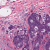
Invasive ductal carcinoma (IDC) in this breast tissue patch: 1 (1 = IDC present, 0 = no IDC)